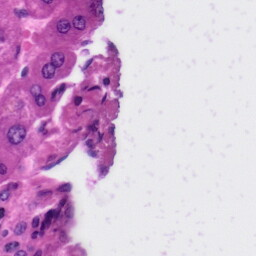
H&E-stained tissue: Liver